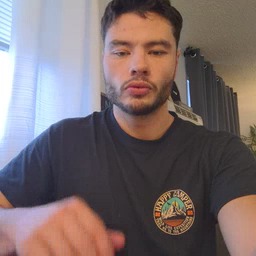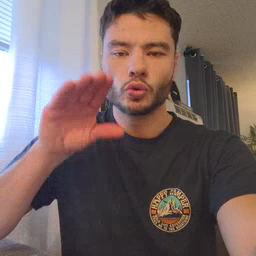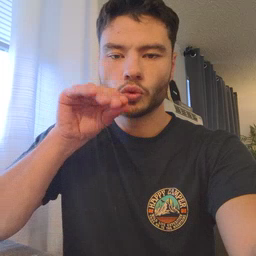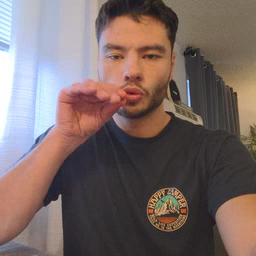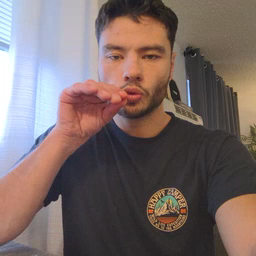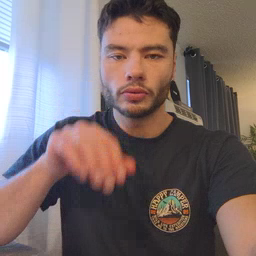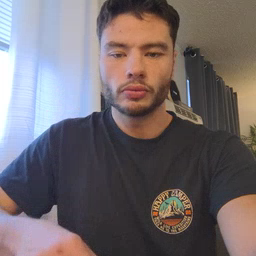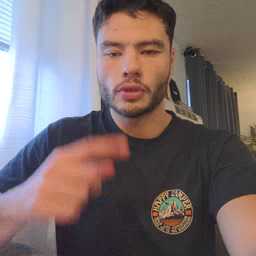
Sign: goose